Question: I want to put fixed-dimension buttons centred in a layout so that they automatically go to the next line when they are too many. But I know that this behaviour doesn't work with LinearLayout.
Do you have an idea on how I can proceed?
Here is the behaviour that I would like:

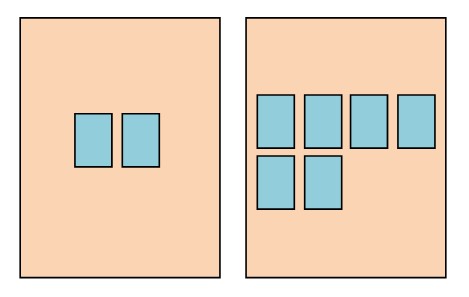
Answer: The <URL> library from Google does exactly this:
Add the dependency to app/build.gradle:
'''
dependencies {
implementation 'com.google.android:flexbox:2.0.1'
}
'''
Usage of the layout:
'''
<com.google.android.flexbox.FlexboxLayout
app:flexWrap="wrap">
<View/>
<View/>
<View/>
<View/>
</com.google.android.flexbox.FlexboxLayout>
'''